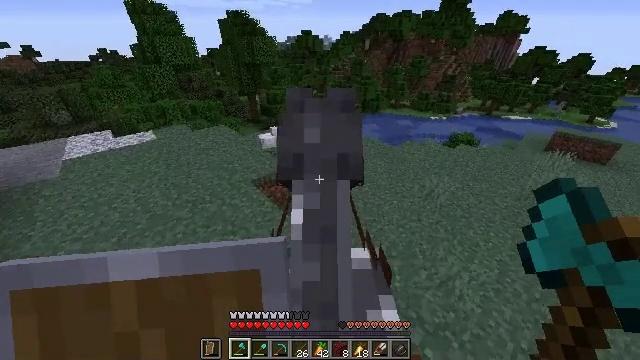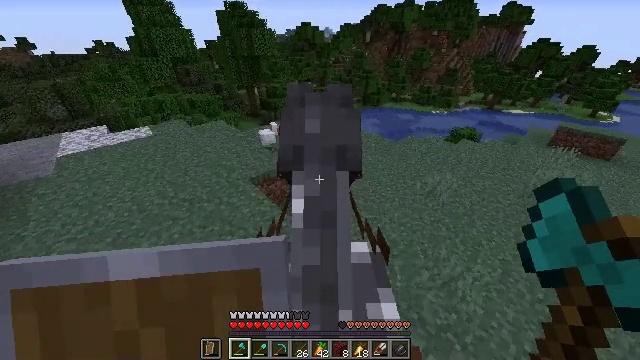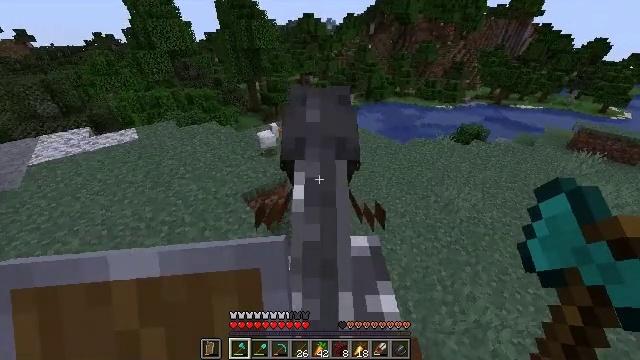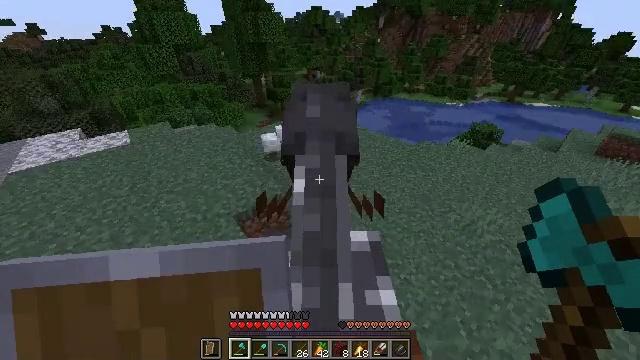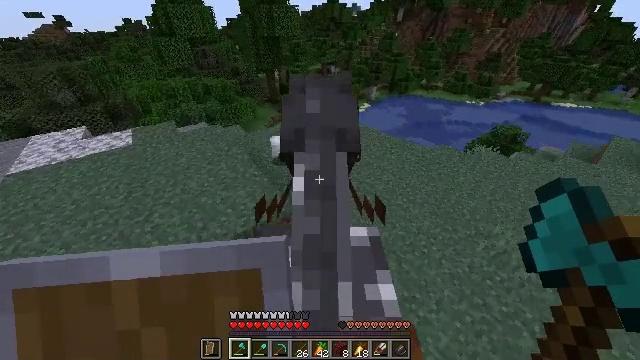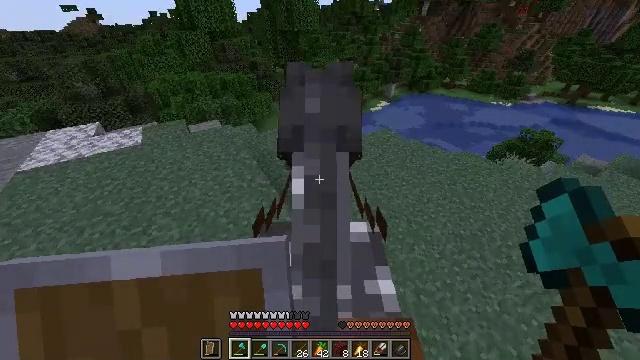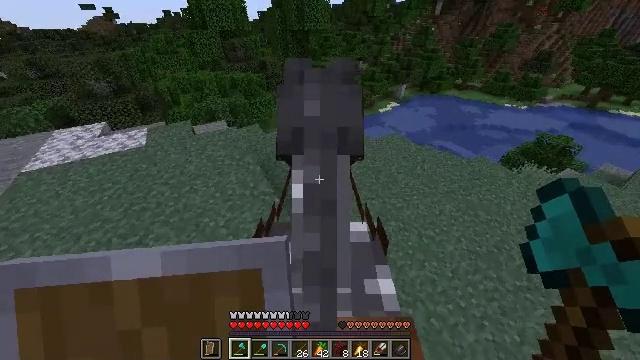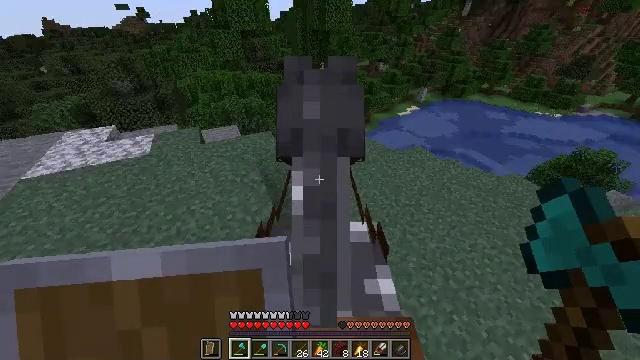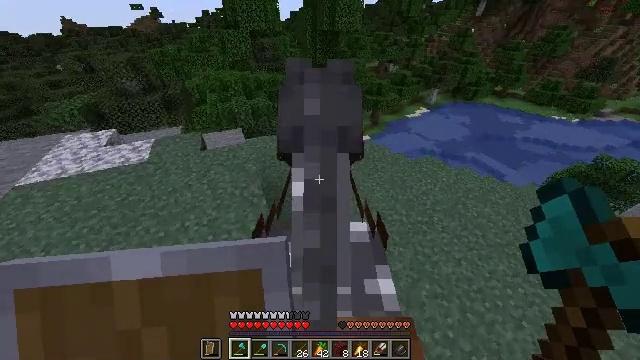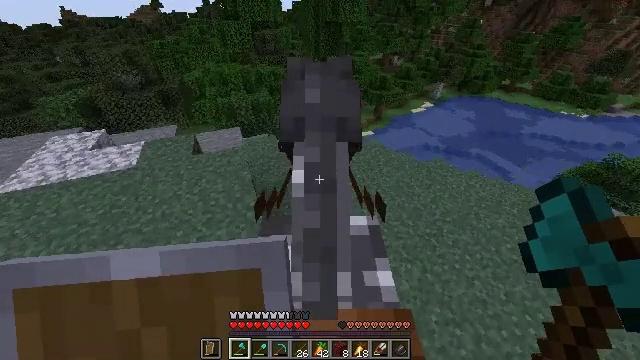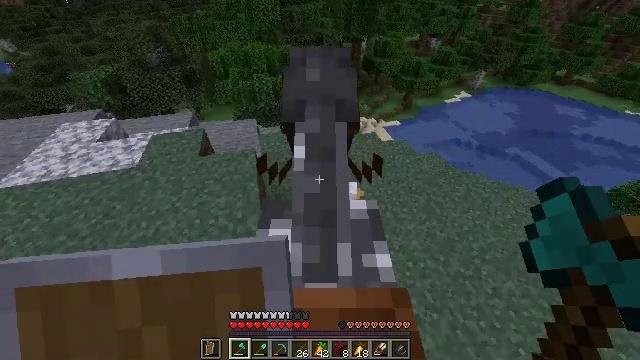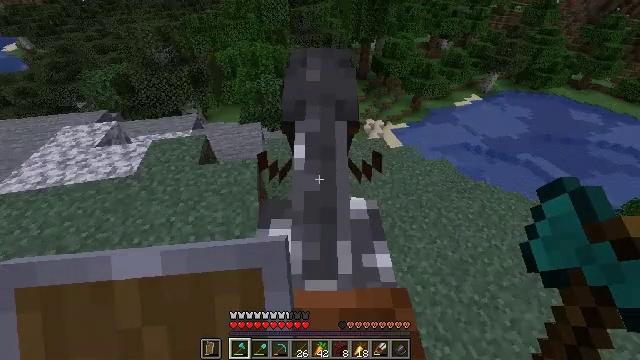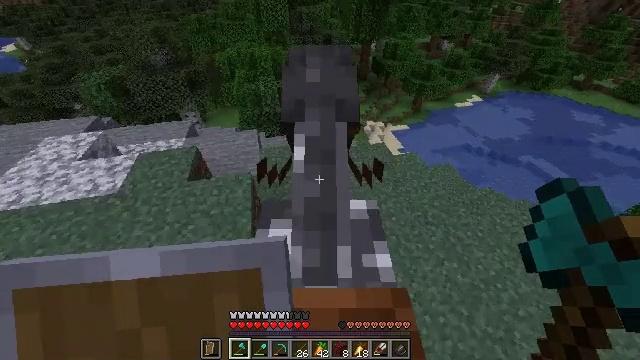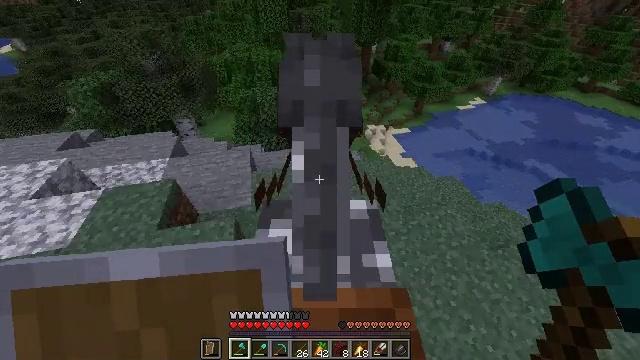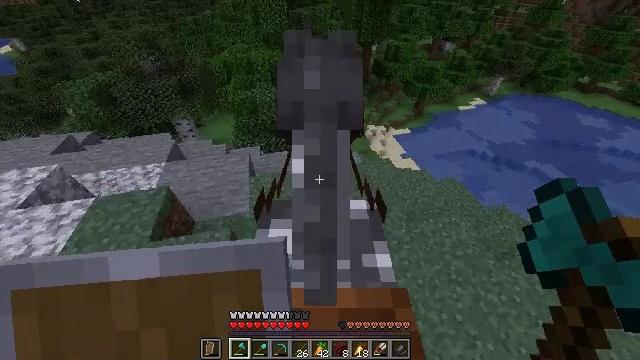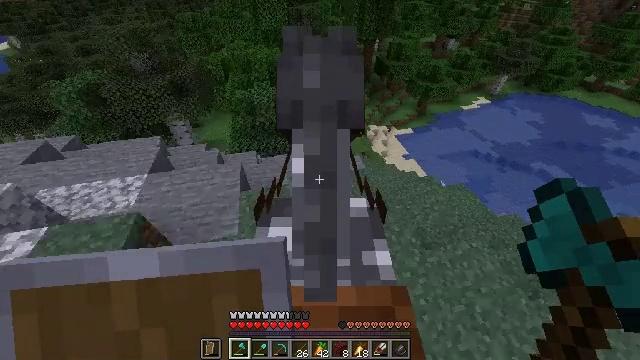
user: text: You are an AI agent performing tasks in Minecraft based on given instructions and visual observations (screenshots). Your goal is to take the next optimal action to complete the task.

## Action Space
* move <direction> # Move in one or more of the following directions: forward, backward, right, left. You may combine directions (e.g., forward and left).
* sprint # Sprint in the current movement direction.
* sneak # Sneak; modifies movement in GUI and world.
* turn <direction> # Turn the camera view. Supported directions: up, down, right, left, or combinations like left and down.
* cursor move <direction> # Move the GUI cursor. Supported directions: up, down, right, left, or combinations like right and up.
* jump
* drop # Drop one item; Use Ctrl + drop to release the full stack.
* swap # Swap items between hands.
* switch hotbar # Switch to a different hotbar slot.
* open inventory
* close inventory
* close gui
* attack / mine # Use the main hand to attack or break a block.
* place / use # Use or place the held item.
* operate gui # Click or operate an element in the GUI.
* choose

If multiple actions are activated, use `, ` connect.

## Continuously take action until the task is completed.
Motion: motion action
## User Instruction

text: Gather sand from the desert.
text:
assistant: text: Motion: move forward, sprint, turn down
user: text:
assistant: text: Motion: move forward, sprint, turn left and down
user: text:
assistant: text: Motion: move forward, sprint, turn left and down
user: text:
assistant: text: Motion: move forward, sprint, turn left and down
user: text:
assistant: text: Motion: move forward, sprint, turn left and down
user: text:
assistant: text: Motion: move forward, sprint, turn left
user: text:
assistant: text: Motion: move forward, sprint, turn left
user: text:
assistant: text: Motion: move forward, sprint
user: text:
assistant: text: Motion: move forward, sprint, turn left and down
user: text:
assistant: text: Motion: move forward, sprint, turn left and down
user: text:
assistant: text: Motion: move forward, sprint
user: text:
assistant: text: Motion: move forward, sprint
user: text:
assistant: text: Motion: move forward, sprint
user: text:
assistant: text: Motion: move forward, sprint
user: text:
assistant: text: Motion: move forward
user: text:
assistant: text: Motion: move forward
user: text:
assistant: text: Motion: move forward
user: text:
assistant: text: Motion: move forward
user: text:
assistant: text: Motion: move forward, turn down
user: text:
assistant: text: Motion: move forward
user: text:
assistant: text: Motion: move forward
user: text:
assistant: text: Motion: move forward
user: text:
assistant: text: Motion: move forward
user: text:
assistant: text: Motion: move forward
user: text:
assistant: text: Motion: move forward
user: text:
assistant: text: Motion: move forward
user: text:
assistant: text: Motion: move forward
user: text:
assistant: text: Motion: move forward
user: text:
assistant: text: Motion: move forward
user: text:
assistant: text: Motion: move forward, turn right